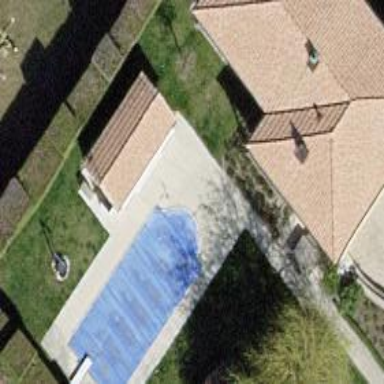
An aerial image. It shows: Swimming pool located in leisure land.